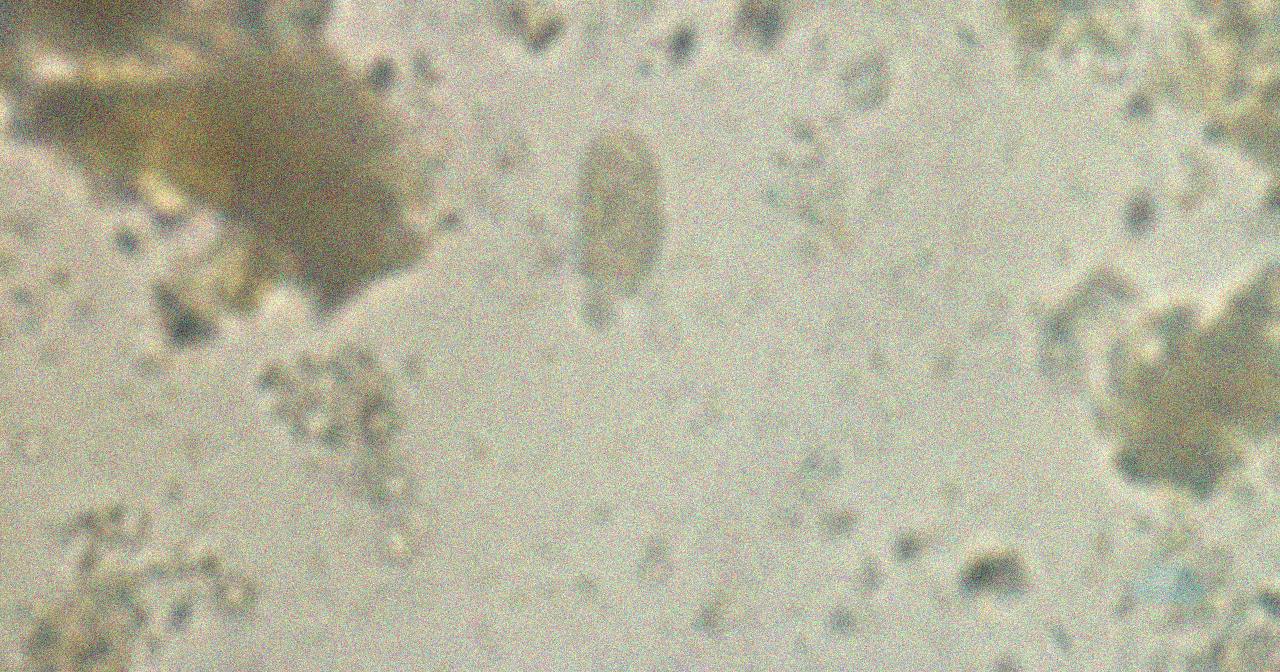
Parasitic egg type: Capillaria philippinensis